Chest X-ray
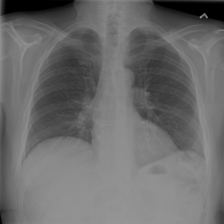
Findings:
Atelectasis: negative
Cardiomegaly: negative
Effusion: negative
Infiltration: positive
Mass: negative
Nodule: negative
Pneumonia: negative
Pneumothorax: negative
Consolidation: negative
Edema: negative
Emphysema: negative
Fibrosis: negative
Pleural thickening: negative
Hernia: negative